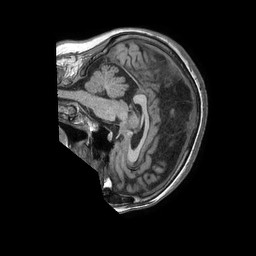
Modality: T1w
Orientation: sagittal
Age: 70
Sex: female
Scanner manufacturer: philips
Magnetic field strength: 1.5 T
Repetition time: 0.007786 s
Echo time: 0.003556 s